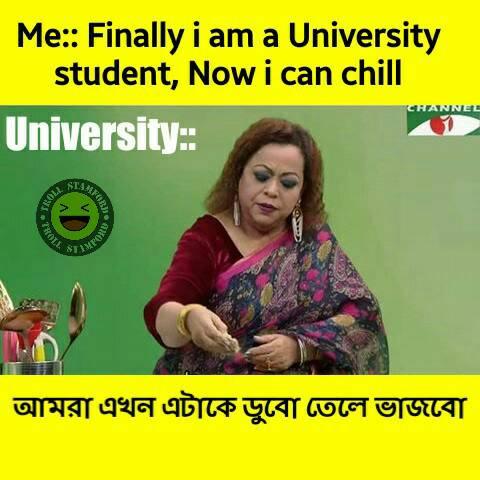
Caption: Me :: Finally i am a University student , Now i can chill    University ::  আমরা এখন এটাকে ডুবো তেলে ভাজবো
Label: non-hate